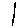
Label: line